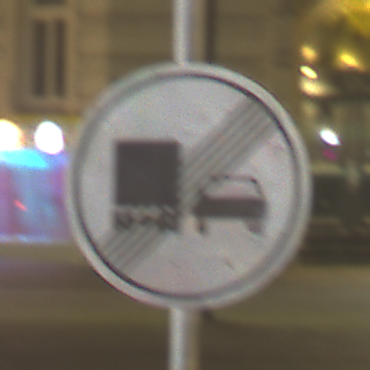
Verkehrszeichen: EndeUeberholverbotKraftfahrzeuge
Umgebung: Outdoor, Urban
Tageszeit: Night
Wetter: Clear
Licht: Artificial
Jahreszeit: NotSpecified
Kontrast: HighContrast